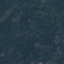
Land use / land cover: Forest